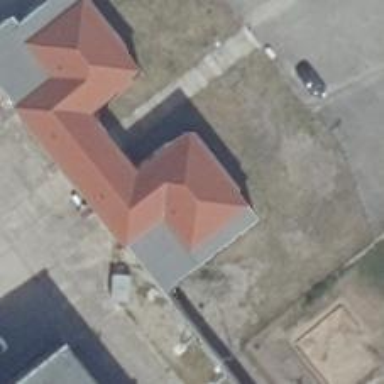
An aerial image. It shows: Building with ridge on the roof.